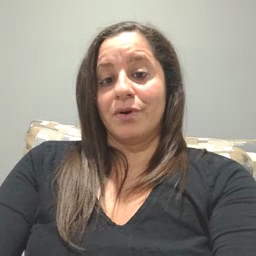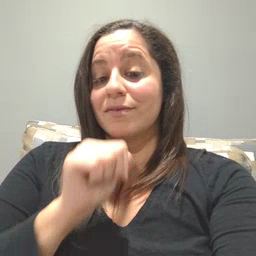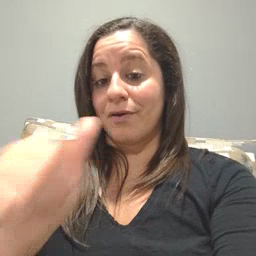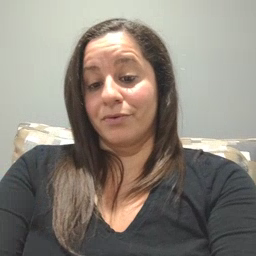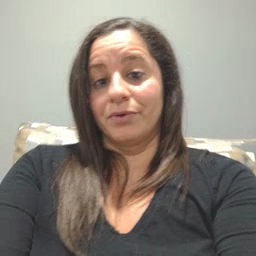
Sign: not